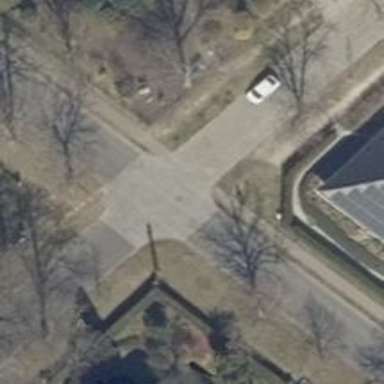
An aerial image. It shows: Unmarked crossing on the road.